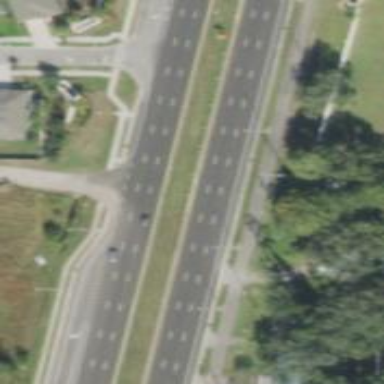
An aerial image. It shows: Primary road with asphalt surface.